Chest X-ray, PA view. Patient: 56 years old, sex F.
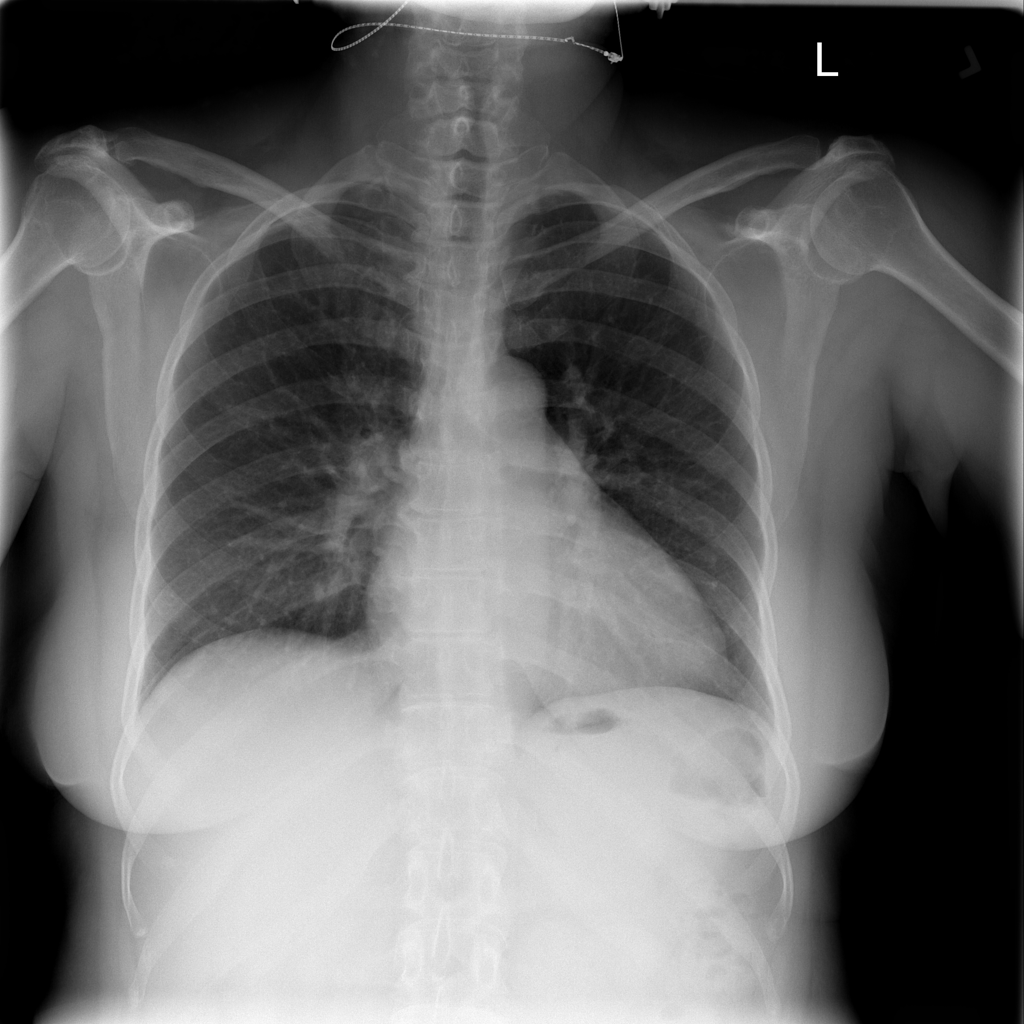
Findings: No Finding